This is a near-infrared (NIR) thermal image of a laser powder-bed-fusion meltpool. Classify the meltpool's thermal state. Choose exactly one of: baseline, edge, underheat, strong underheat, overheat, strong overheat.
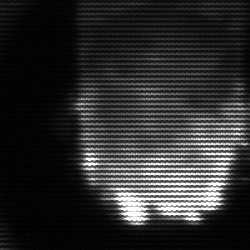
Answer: baseline